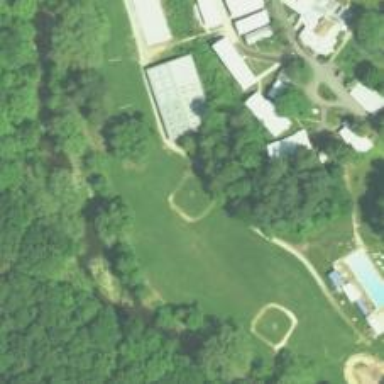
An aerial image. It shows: Baseball pitch for leisure and sports activities.